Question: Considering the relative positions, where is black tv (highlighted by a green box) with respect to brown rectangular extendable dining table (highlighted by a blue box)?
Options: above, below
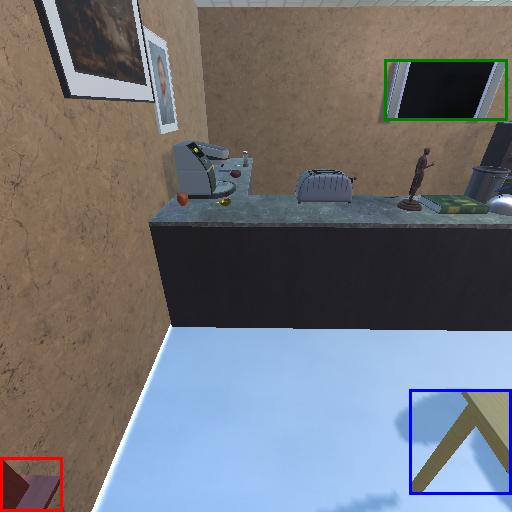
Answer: above